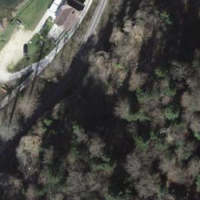
EUNIS habitat code: 44
Species observed at this site:
Petasites hybridus
Ajuga reptans